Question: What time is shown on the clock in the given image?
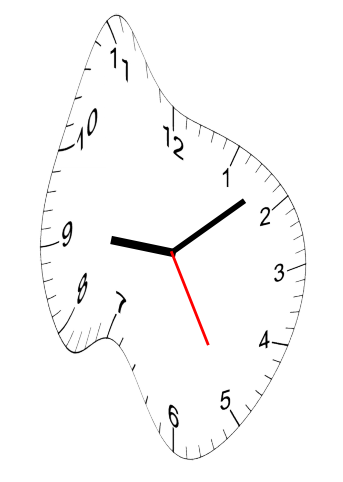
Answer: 09:08:25